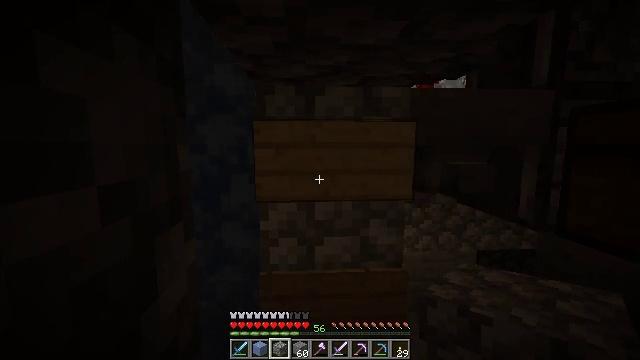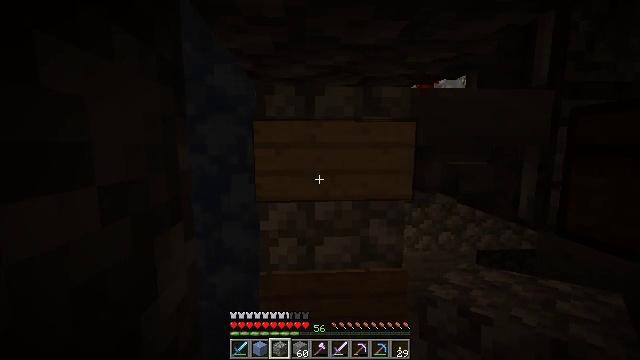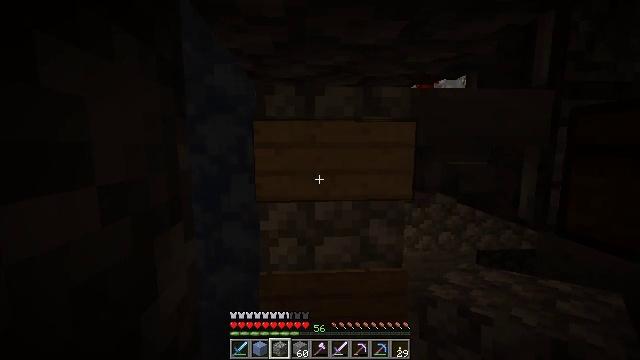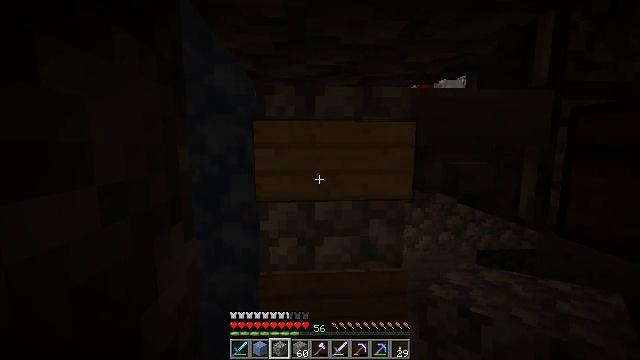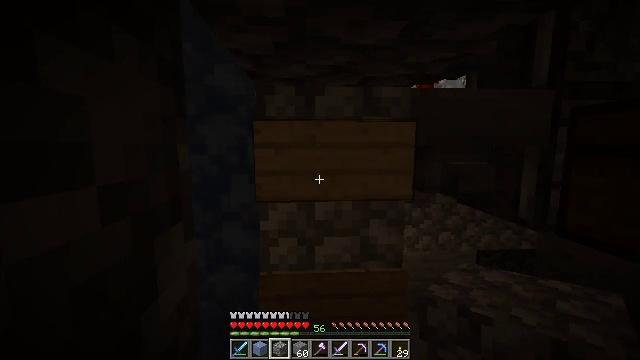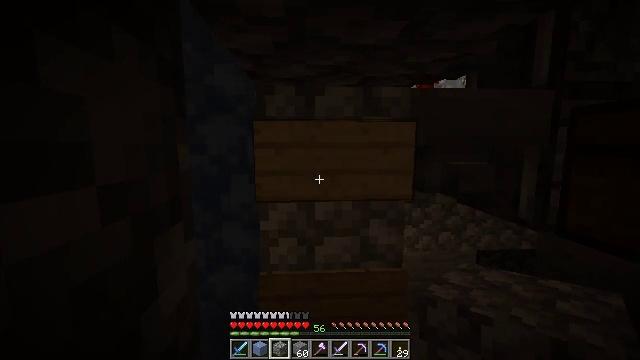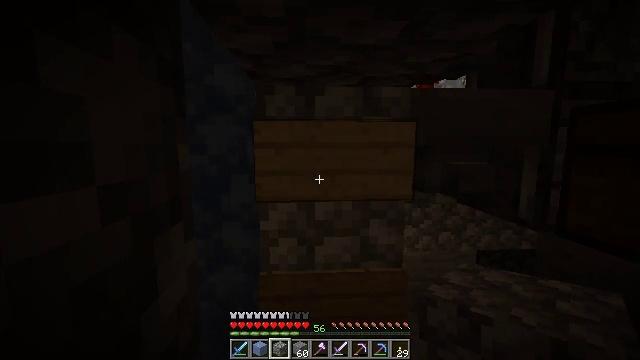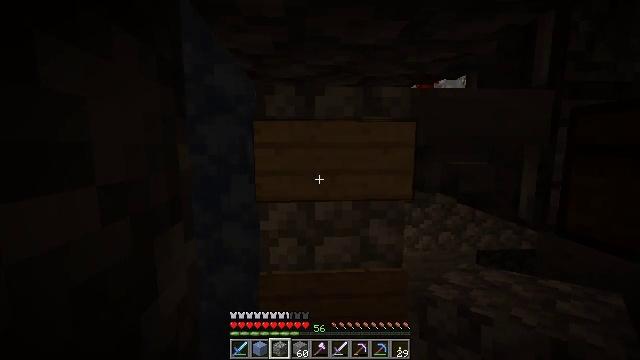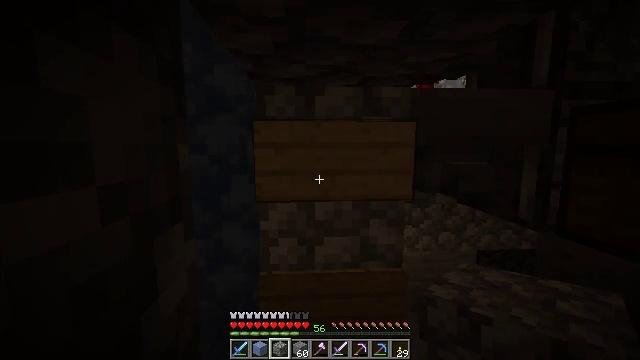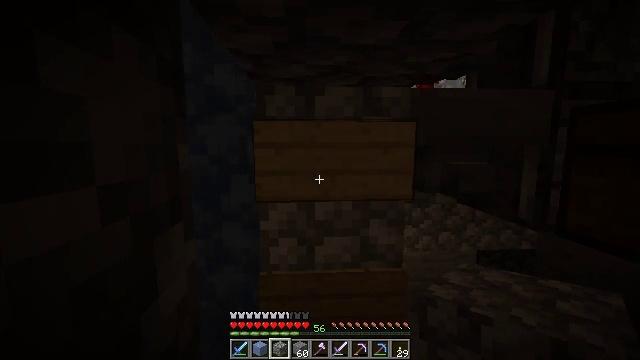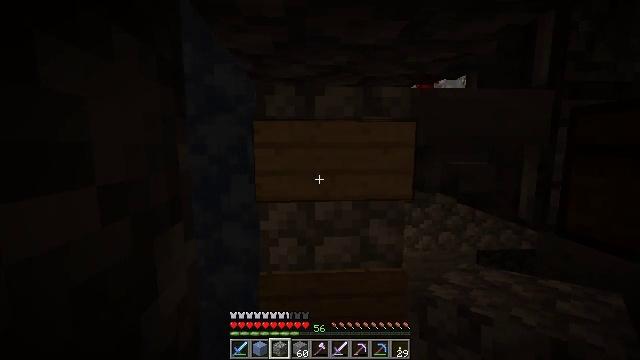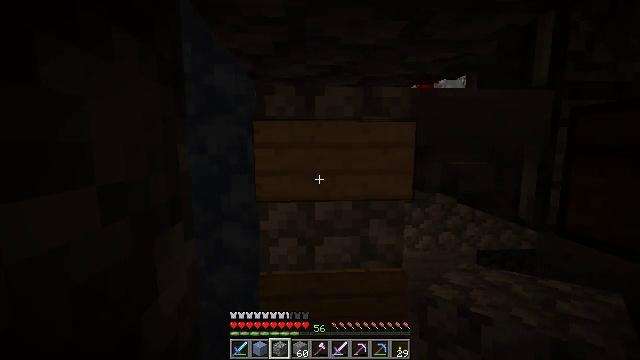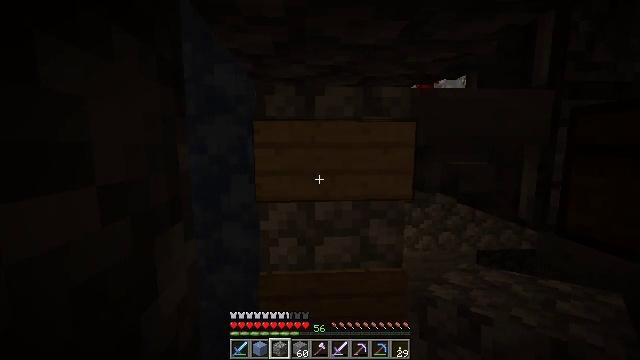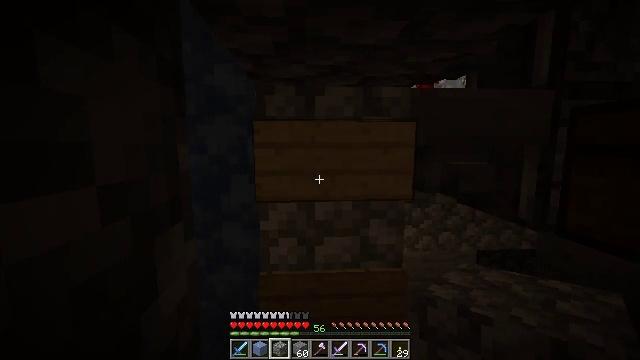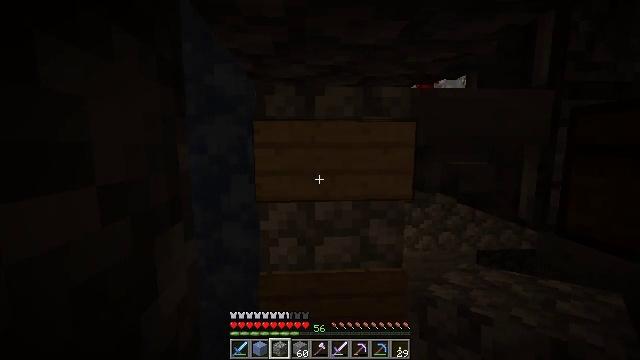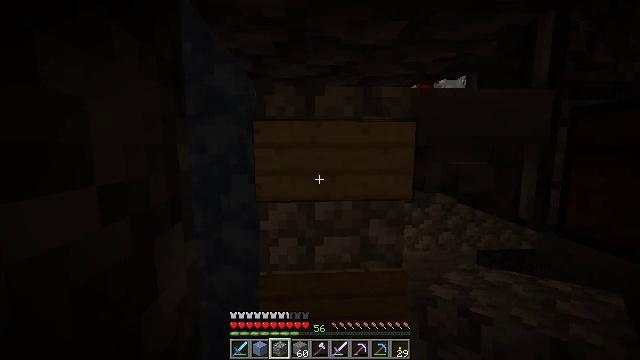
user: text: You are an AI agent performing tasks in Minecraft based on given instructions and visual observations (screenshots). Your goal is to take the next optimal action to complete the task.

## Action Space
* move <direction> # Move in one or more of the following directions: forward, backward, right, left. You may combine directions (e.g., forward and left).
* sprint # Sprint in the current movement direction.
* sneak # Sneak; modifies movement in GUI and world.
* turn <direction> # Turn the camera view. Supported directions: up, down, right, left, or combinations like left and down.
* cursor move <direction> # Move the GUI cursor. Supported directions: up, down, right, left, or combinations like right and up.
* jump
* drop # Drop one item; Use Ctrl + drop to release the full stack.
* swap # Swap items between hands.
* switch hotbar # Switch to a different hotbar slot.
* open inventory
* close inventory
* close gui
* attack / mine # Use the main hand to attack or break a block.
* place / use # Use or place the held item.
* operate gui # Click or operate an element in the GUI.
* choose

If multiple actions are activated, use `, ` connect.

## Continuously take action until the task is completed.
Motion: motion action
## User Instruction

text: Collect the oak wall sign by mining it.
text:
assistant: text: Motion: no_op
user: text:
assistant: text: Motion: no_op
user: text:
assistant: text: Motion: no_op
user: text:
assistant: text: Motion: no_op
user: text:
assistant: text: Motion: no_op
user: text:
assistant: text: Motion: no_op
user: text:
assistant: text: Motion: no_op
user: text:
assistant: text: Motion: no_op
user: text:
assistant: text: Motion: no_op
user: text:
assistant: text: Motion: no_op
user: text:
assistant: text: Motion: no_op
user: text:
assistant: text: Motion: no_op
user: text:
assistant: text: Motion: no_op
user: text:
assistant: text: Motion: no_op
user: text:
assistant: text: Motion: no_op
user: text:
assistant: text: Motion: no_op
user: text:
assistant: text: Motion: no_op
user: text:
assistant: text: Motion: no_op
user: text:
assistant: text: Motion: turn up
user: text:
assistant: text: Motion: turn left and up
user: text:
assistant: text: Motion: turn up
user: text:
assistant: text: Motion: no_op
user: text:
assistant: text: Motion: turn right and down
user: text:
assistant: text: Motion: turn right and down
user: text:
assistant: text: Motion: no_op
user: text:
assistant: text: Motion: no_op
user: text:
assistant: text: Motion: no_op
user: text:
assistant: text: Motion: no_op
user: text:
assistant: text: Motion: no_op
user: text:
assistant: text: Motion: no_op